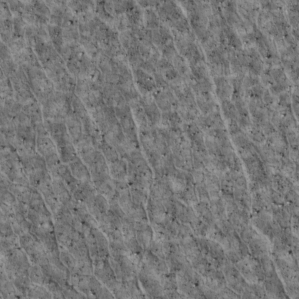
Label: non_frost